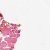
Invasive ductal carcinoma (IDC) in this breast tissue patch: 0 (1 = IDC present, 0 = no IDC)